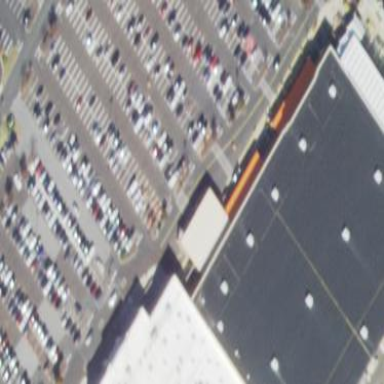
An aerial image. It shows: Retail building.